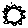
Label: sun